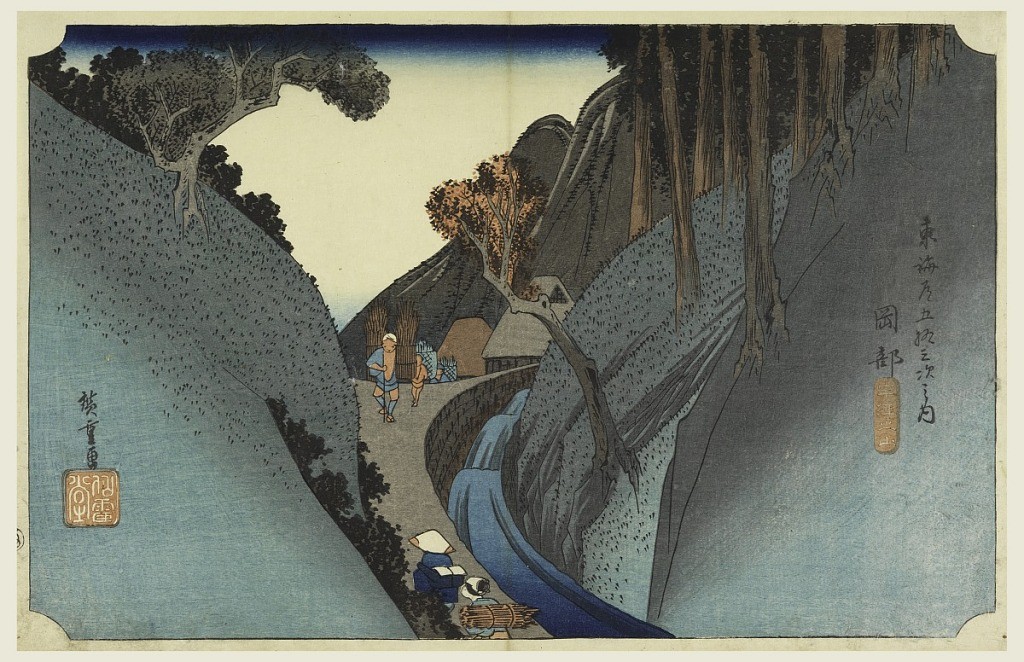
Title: Okabe, Mount Utsu, in The Fifty-Three Stations of the Tokaido Road (Tokaido Gojusan Tsugi-no Uchi)
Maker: Ando Hiroshige, Japanese, 1797–1858
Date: ca. 1834
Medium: Woodblock print in colored ink on paper
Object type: Print
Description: A torrent of water rushes down the pass between overhanging hills, towards right with trunks of pine trees.  On the path bordering the stream are peasants bearing bundles of wood.